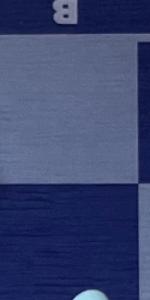
Label: Empty